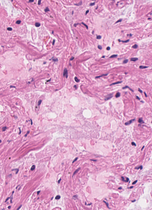
Tumor epithelial tissue: no
Tumor-associated stroma tissue: no
Normal tissue: yes